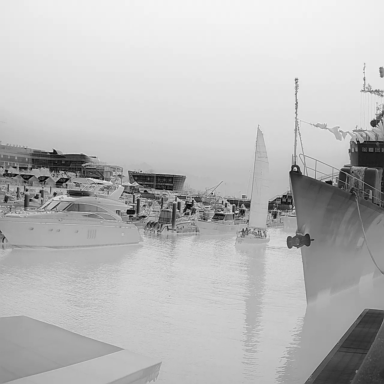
There are six objects shown in the infrared image, including a bulk_carrier, a sailboat, and four canoes.